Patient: sex M, age 46
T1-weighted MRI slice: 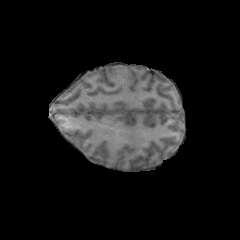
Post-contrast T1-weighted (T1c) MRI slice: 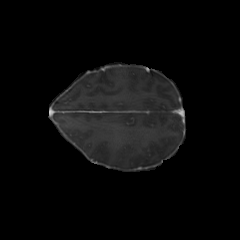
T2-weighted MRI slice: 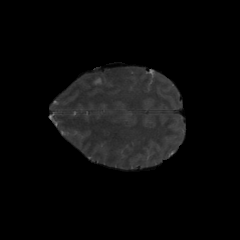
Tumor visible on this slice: no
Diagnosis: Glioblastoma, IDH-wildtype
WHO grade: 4